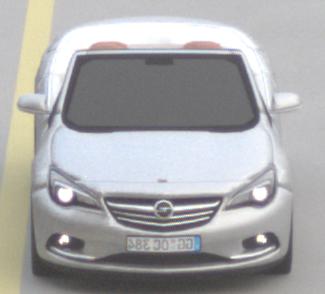
Make: Opel
Model: Cascada 1.4 Turbo
Detailed model: Cascada
Model produced from: 2013/03
Model produced until: 2015/01
Doors: 2
Color: white
Road condition: dry road
Daytime: morning or afternoon
Contrast: low contrast